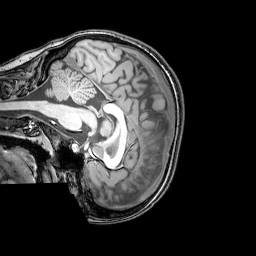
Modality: T1w
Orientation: sagittal
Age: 21
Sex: female
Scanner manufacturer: philips
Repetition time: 0.008153 s
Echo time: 0.00376 s